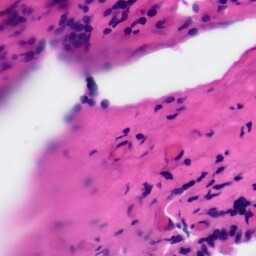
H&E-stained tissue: Tonsil